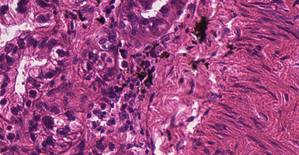
Tumor epithelial tissue: yes
Tumor-associated stroma tissue: yes
Normal tissue: no